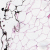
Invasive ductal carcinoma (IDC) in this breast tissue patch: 0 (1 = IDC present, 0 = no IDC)